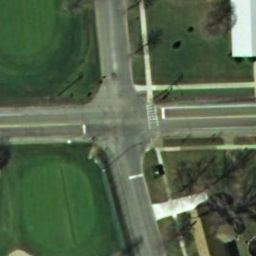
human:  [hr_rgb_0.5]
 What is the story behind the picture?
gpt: intersection